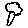
Label: tree